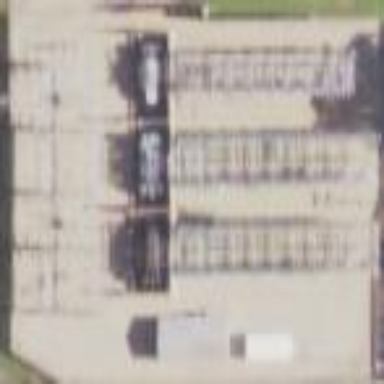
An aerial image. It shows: Power substation.